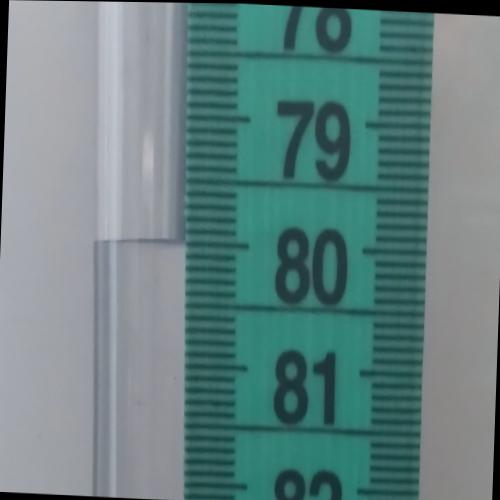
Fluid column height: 80.0 cm